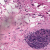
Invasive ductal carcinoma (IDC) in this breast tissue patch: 0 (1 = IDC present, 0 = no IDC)